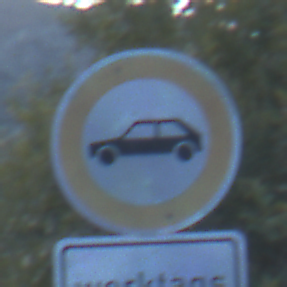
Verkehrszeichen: VerbotPersonenkraftwagen
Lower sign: ZeitangabenMitBeschraenkungAufWochentage1
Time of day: SunriseSunset
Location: Outdoor (RoadRail)
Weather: Clear
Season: NotSpecified
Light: Natural